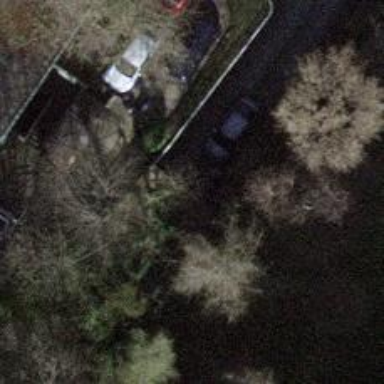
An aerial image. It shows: Driveway tunnel.